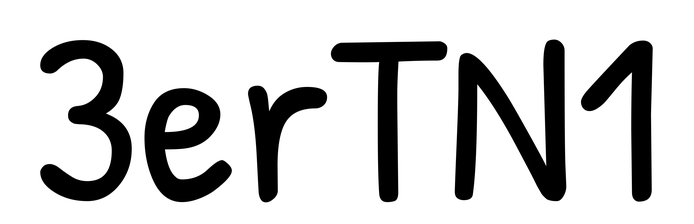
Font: PatrickHand-Regular